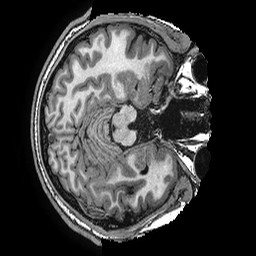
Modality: T1w
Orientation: axial
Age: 16
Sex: male
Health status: ill
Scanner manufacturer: ge
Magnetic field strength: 3 T
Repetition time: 0.0077 s
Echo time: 0.003436 s